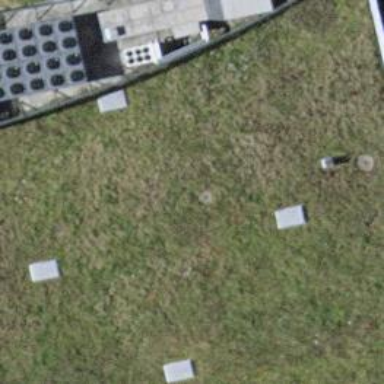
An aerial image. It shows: Solar power generator utilizing photovoltaic technology with solar photovoltaic panels.